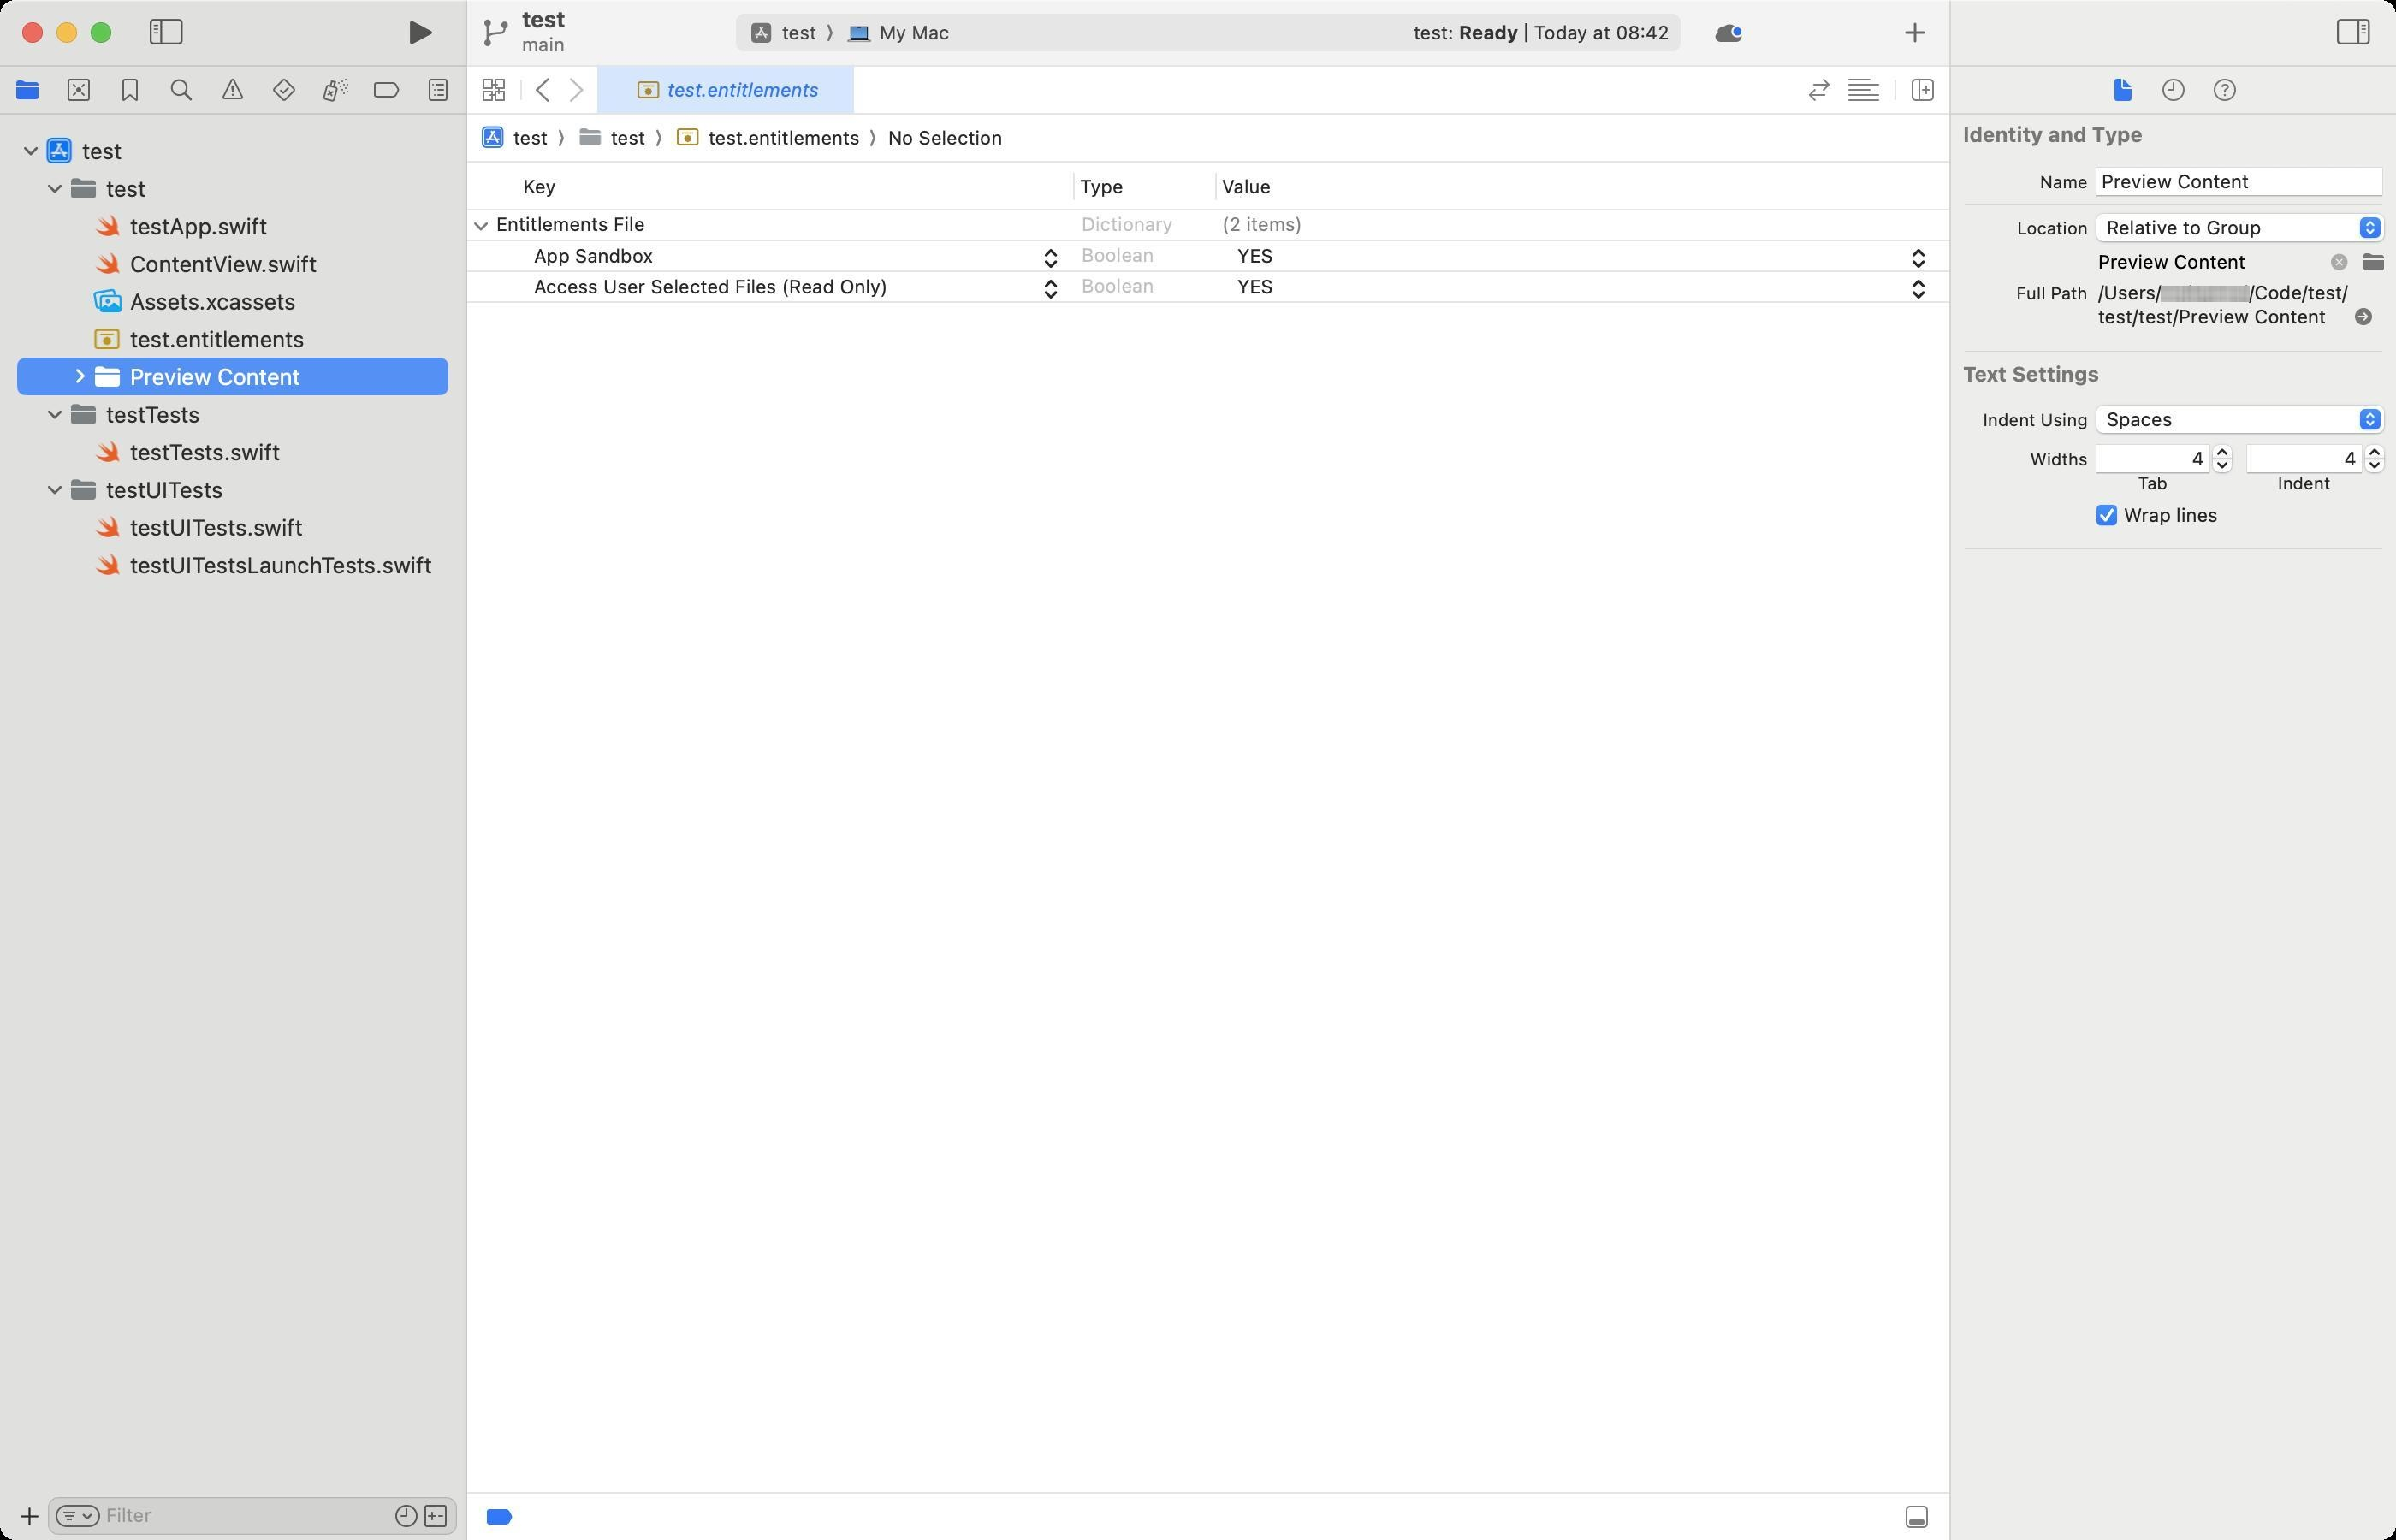
Accessibility tree:
{"name": "test_—_test.entitlements", "role": "AXWindow", "description": null, "role_description": "standard window", "value": null, "position": "164.00;127.00", "size": "1400;900", "children": [{"name": "test.xcodeproj", "role": "AXSplitGroup", "description": "/Users/[username]/Code/test/test/test.xcodeproj", "role_description": "split group", "value": null, "position": "0.00;0.00", "size": "1400;900", "children": [{"name": null, "role": "AXGroup", "description": "navigator", "role_description": "group", "value": null, "position": "0.00;0.00", "size": "272;900", "children": [{"name": "", "role": "AXRadioButton", "description": "Project", "role_description": "radio button", "value": 1, "position": "1.00;39.00", "size": "30;27", "children": []}, {"name": "", "role": "AXRadioButton", "description": "Source Control", "role_description": "radio button", "value": 0, "position": "31.00;39.00", "size": "30;27", "children": []}, {"name": "", "role": "AXRadioButton", "description": "Bookmarks", "role_description": "radio button", "value": 0, "position": "61.00;39.00", "size": "30;27", "children": []}, {"name": "", "role": "AXRadioButton", "description": "Find", "role_description": "radio button", "value": 0, "position": "91.00;39.00", "size": "30;27", "children": []}, {"name": "", "role": "AXRadioButton", "description": "Issues", "role_description": "radio button", "value": 0, "position": "121.00;39.00", "size": "30;27", "children": []}, {"name": "", "role": "AXRadioButton", "description": "Tests", "role_description": "radio button", "value": 0, "position": "151.00;39.00", "size": "30;27", "children": []}, {"name": "", "role": "AXRadioButton", "description": "Debug", "role_description": "radio button", "value": 0, "position": "181.00;39.00", "size": "30;27", "children": []}, {"name": "", "role": "AXRadioButton", "description": "Breakpoints", "role_description": "radio button", "value": 0, "position": "211.00;39.00", "size": "30;27", "children": []}, {"name": "", "role": "AXRadioButton", "description": "Reports", "role_description": "radio button", "value": 0, "position": "241.00;39.00", "size": "30;27", "children": []}, {"name": null, "role": "AXScrollArea", "description": null, "role_description": "scroll area", "value": null, "position": "0.00;67.00", "size": "272;805", "children": [{"name": null, "role": "AXOutline", "description": "Project Navigator", "role_description": "outline", "value": null, "position": "0.00;77.00", "size": "272;795", "children": [{"name": null, "role": "AXRow", "description": null, "role_description": "outline row", "value": null, "position": "0.00;77.00", "size": "272;22", "children": [{"name": null, "role": "AXCell", "description": null, "role_description": "cell", "value": null, "position": "10.00;77.00", "size": "252;22", "children": [{"name": "Project", "role": "AXImage", "description": "", "role_description": "", "value": null, "position": "25.75;78.50", "size": "19;18", "children": []}, {"name": null, "role": "AXTextField", "description": null, "role_description": "text field", "value": "test", "position": "46.00;80.00", "size": "210;16", "children": []}, {"name": null, "role": "AXDisclosureTriangle", "description": null, "role_description": "disclosure triangle", "value": 1, "position": "12.00;77.00", "size": "13;22", "children": []}]}]}, {"name": null, "role": "AXRow", "description": null, "role_description": "outline row", "value": null, "position": "0.00;99.00", "size": "272;22", "children": [{"name": null, "role": "AXCell", "description": null, "role_description": "cell", "value": null, "position": "10.00;99.00", "size": "252;22", "children": [{"name": "Group", "role": "AXImage", "description": "", "role_description": "", "value": null, "position": "40.00;103.00", "size": "18;14", "children": []}, {"name": null, "role": "AXTextField", "description": null, "role_description": "text field", "value": "test", "position": "60.00;102.00", "size": "196;16", "children": []}, {"name": null, "role": "AXDisclosureTriangle", "description": null, "role_description": "disclosure triangle", "value": 1, "position": "26.00;99.00", "size": "13;22", "children": []}]}]}, {"name": null, "role": "AXRow", "description": null, "role_description": "outline row", "value": null, "position": "0.00;121.00", "size": "272;22", "children": [{"name": null, "role": "AXCell", "description": null, "role_description": "cell", "value": null, "position": "10.00;121.00", "size": "252;22", "children": [{"name": "Swift_Source", "role": "AXImage", "description": "", "role_description": "", "value": null, "position": "54.75;124.00", "size": "17;15", "children": []}, {"name": null, "role": "AXTextField", "description": null, "role_description": "text field", "value": "testApp.swift", "position": "74.00;124.00", "size": "182;16", "children": []}]}]}, {"name": null, "role": "AXRow", "description": null, "role_description": "outline row", "value": null, "position": "0.00;143.00", "size": "272;22", "children": [{"name": null, "role": "AXCell", "description": null, "role_description": "cell", "value": null, "position": "10.00;143.00", "size": "252;22", "children": [{"name": "Swift_Source", "role": "AXImage", "description": "", "role_description": "", "value": null, "position": "54.75;146.00", "size": "17;15", "children": []}, {"name": null, "role": "AXTextField", "description": null, "role_description": "text field", "value": "ContentView.swift", "position": "74.00;146.00", "size": "182;16", "children": []}]}]}, {"name": null, "role": "AXRow", "description": null, "role_description": "outline row", "value": null, "position": "0.00;165.00", "size": "272;22", "children": [{"name": null, "role": "AXCell", "description": null, "role_description": "cell", "value": null, "position": "10.00;165.00", "size": "252;22", "children": [{"name": "Folder", "role": "AXImage", "description": "", "role_description": "", "value": null, "position": "53.00;167.50", "size": "20;16", "children": []}, {"name": null, "role": "AXTextField", "description": null, "role_description": "text field", "value": "Assets.xcassets", "position": "74.00;168.00", "size": "182;16", "children": []}]}]}, {"name": null, "role": "AXRow", "description": null, "role_description": "outline row", "value": null, "position": "0.00;187.00", "size": "272;22", "children": [{"name": null, "role": "AXCell", "description": null, "role_description": "cell", "value": null, "position": "10.00;187.00", "size": "252;22", "children": [{"name": "Entitlements_File", "role": "AXImage", "description": "", "role_description": "", "value": null, "position": "53.75;191.00", "size": "19;14", "children": []}, {"name": null, "role": "AXTextField", "description": null, "role_description": "text field", "value": "test.entitlements", "position": "74.00;190.00", "size": "182;16", "children": []}]}]}, {"name": null, "role": "AXRow", "description": null, "role_description": "outline row", "value": null, "position": "0.00;209.00", "size": "272;22", "children": [{"name": null, "role": "AXCell", "description": null, "role_description": "cell", "value": null, "position": "10.00;209.00", "size": "252;22", "children": [{"name": "Group", "role": "AXImage", "description": "", "role_description": "", "value": null, "position": "54.00;213.00", "size": "18;14", "children": []}, {"name": null, "role": "AXTextField", "description": null, "role_description": "text field", "value": "Preview Content", "position": "74.00;212.00", "size": "182;16", "children": []}, {"name": null, "role": "AXDisclosureTriangle", "description": null, "role_description": "disclosure triangle", "value": 0, "position": "40.00;209.00", "size": "13;22", "children": []}]}]}, {"name": null, "role": "AXRow", "description": null, "role_description": "outline row", "value": null, "position": "0.00;231.00", "size": "272;22", "children": [{"name": null, "role": "AXCell", "description": null, "role_description": "cell", "value": null, "position": "10.00;231.00", "size": "252;22", "children": [{"name": "Group", "role": "AXImage", "description": "", "role_description": "", "value": null, "position": "40.00;235.00", "size": "18;14", "children": []}, {"name": null, "role": "AXTextField", "description": null, "role_description": "text field", "value": "testTests", "position": "60.00;234.00", "size": "196;16", "children": []}, {"name": null, "role": "AXDisclosureTriangle", "description": null, "role_description": "disclosure triangle", "value": 1, "position": "26.00;231.00", "size": "13;22", "children": []}]}]}, {"name": null, "role": "AXRow", "description": null, "role_description": "outline row", "value": null, "position": "0.00;253.00", "size": "272;22", "children": [{"name": null, "role": "AXCell", "description": null, "role_description": "cell", "value": null, "position": "10.00;253.00", "size": "252;22", "children": [{"name": "Swift_Source", "role": "AXImage", "description": "", "role_description": "", "value": null, "position": "54.75;256.00", "size": "17;15", "children": []}, {"name": null, "role": "AXTextField", "description": null, "role_description": "text field", "value": "testTests.swift", "position": "74.00;256.00", "size": "182;16", "children": []}]}]}, {"name": null, "role": "AXRow", "description": null, "role_description": "outline row", "value": null, "position": "0.00;275.00", "size": "272;22", "children": [{"name": null, "role": "AXCell", "description": null, "role_description": "cell", "value": null, "position": "10.00;275.00", "size": "252;22", "children": [{"name": "Group", "role": "AXImage", "description": "", "role_description": "", "value": null, "position": "40.00;279.00", "size": "18;14", "children": []}, {"name": null, "role": "AXTextField", "description": null, "role_description": "text field", "value": "testUITests", "position": "60.00;278.00", "size": "196;16", "children": []}, {"name": null, "role": "AXDisclosureTriangle", "description": null, "role_description": "disclosure triangle", "value": 1, "position": "26.00;275.00", "size": "13;22", "children": []}]}]}, {"name": null, "role": "AXRow", "description": null, "role_description": "outline row", "value": null, "position": "0.00;297.00", "size": "272;22", "children": [{"name": null, "role": "AXCell", "description": null, "role_description": "cell", "value": null, "position": "10.00;297.00", "size": "252;22", "children": [{"name": "Swift_Source", "role": "AXImage", "description": "", "role_description": "", "value": null, "position": "54.75;300.00", "size": "17;15", "children": []}, {"name": null, "role": "AXTextField", "description": null, "role_description": "text field", "value": "testUITests.swift", "position": "74.00;300.00", "size": "182;16", "children": []}]}]}, {"name": null, "role": "AXRow", "description": null, "role_description": "outline row", "value": null, "position": "0.00;319.00", "size": "272;22", "children": [{"name": null, "role": "AXCell", "description": null, "role_description": "cell", "value": null, "position": "10.00;319.00", "size": "252;22", "children": [{"name": "Swift_Source", "role": "AXImage", "description": "", "role_description": "", "value": null, "position": "54.75;322.00", "size": "17;15", "children": []}, {"name": null, "role": "AXTextField", "description": null, "role_description": "text field", "value": "testUITestsLaunchTests.swift", "position": "74.00;322.00", "size": "182;16", "children": []}]}]}, {"name": null, "role": "AXColumn", "description": null, "role_description": "column", "value": null, "position": "10.00;77.00", "size": "252;795", "children": []}]}]}, {"name": null, "role": "AXTextField", "description": "Project navigator filter", "role_description": "search text field", "value": null, "position": "28.00;875.00", "size": "239;22", "children": [{"name": "Recent_files", "role": "AXCheckBox", "description": null, "role_description": "toggle button", "value": 0, "position": "229.00;876.00", "size": "17;20", "children": []}, {"name": "Files_with_source-control_status", "role": "AXCheckBox", "description": null, "role_description": "toggle button", "value": 0, "position": "246.00;876.00", "size": "17;20", "children": []}, {"name": "", "role": "AXUnknown", "description": "cancel", "role_description": "unknown", "value": null, "position": "-164.00;968.00", "size": "11;22", "children": [{"name": "", "role": "AXButton", "description": "cancel", "role_description": "button", "value": null, "position": "-164.00;968.00", "size": "11;22", "children": []}]}, {"name": null, "role": "AXButton", "description": "Icon View Drop Down", "role_description": "button", "value": null, "position": "47.50;884.00", "size": "7;4", "children": []}]}, {"name": "", "role": "AXMenuButton", "description": null, "role_description": "menu button", "value": null, "position": "2.00;876.00", "size": "26;20", "children": []}]}, {"name": null, "role": "AXSplitter", "description": null, "role_description": "splitter", "value": 272.0, "position": "272.00;38.00", "size": "1;862", "children": []}, {"name": null, "role": "AXGroup", "description": "editor area", "role_description": "group", "value": null, "position": "273.00;0.00", "size": "866;900", "children": [{"name": null, "role": "AXSplitGroup", "description": null, "role_description": "split group", "value": null, "position": "273.00;0.00", "size": "866;900", "children": [{"name": null, "role": "AXSplitGroup", "description": null, "role_description": "split group", "value": null, "position": "273.00;0.00", "size": "866;900", "children": [{"name": null, "role": "AXGroup", "description": "test.entitlements", "role_description": "group", "value": null, "position": "273.00;0.00", "size": "866;900", "children": [{"name": null, "role": "AXGroup", "description": "test.entitlements", "role_description": "group", "value": null, "position": "273.00;0.00", "size": "866;900", "children": [{"name": null, "role": "AXSplitGroup", "description": null, "role_description": "split group", "value": null, "position": "273.00;0.00", "size": "866;900", "children": [{"name": null, "role": "AXScrollArea", "description": null, "role_description": "scroll area", "value": null, "position": "273.00;95.00", "size": "866;777", "children": [{"name": null, "role": "AXOutline", "description": null, "role_description": "outline", "value": null, "position": "273.00;123.00", "size": "866;749", "children": [{"name": null, "role": "AXRow", "description": null, "role_description": "outline row", "value": null, "position": "273.00;123.00", "size": "866;18", "children": [{"name": null, "role": "AXGroup", "description": null, "role_description": "group", "value": null, "position": "273.00;123.00", "size": "355;18", "children": [{"name": null, "role": "AXDisclosureTriangle", "description": null, "role_description": "disclosure triangle", "value": 1, "position": "275.00;124.00", "size": "13;16", "children": []}, {"name": null, "role": "AXTextField", "description": null, "role_description": "text field", "value": "Entitlements File", "position": "288.00;124.00", "size": "338;16", "children": []}]}, {"name": null, "role": "AXPopUpButton", "description": null, "role_description": "pop up button", "value": "Dictionary", "position": "629.00;124.00", "size": "80;16", "children": []}, {"name": null, "role": "AXTextField", "description": null, "role_description": "text field", "value": "(2 items)", "position": "712.00;124.00", "size": "421;16", "children": []}]}, {"name": null, "role": "AXRow", "description": null, "role_description": "outline row", "value": null, "position": "273.00;141.00", "size": "866;18", "children": [{"name": null, "role": "AXComboBox", "description": null, "role_description": "combo box", "value": "App Sandbox", "position": "301.00;142.00", "size": "325;16", "children": [{"name": "", "role": "AXButton", "description": null, "role_description": "button", "value": null, "position": "-164.00;990.00", "size": "0;0", "children": []}]}, {"name": null, "role": "AXPopUpButton", "description": null, "role_description": "pop up button", "value": "Boolean", "position": "629.00;142.00", "size": "80;16", "children": []}, {"name": null, "role": "AXComboBox", "description": null, "role_description": "combo box", "value": "YES", "position": "712.00;142.00", "size": "421;16", "children": [{"name": "", "role": "AXButton", "description": null, "role_description": "button", "value": null, "position": "-164.00;990.00", "size": "0;0", "children": []}]}]}, {"name": null, "role": "AXRow", "description": null, "role_description": "outline row", "value": null, "position": "273.00;159.00", "size": "866;18", "children": [{"name": null, "role": "AXComboBox", "description": null, "role_description": "combo box", "value": "Access User Selected Files (Read Only)", "position": "301.00;160.00", "size": "325;16", "children": [{"name": "", "role": "AXButton", "description": null, "role_description": "button", "value": null, "position": "-164.00;990.00", "size": "0;0", "children": []}]}, {"name": null, "role": "AXPopUpButton", "description": null, "role_description": "pop up button", "value": "Boolean", "position": "629.00;160.00", "size": "80;16", "children": []}, {"name": null, "role": "AXComboBox", "description": null, "role_description": "combo box", "value": "YES", "position": "712.00;160.00", "size": "421;16", "children": [{"name": "", "role": "AXButton", "description": null, "role_description": "button", "value": null, "position": "-164.00;990.00", "size": "0;0", "children": []}]}]}, {"name": null, "role": "AXColumn", "description": null, "role_description": "column", "value": null, "position": "273.00;123.00", "size": "355;749", "children": []}, {"name": null, "role": "AXColumn", "description": null, "role_description": "column", "value": null, "position": "628.00;123.00", "size": "83;749", "children": []}, {"name": null, "role": "AXColumn", "description": null, "role_description": "column", "value": null, "position": "711.00;123.00", "size": "428;749", "children": []}, {"name": null, "role": "AXGroup", "description": null, "role_description": "group", "value": null, "position": "273.00;95.00", "size": "866;28", "children": [{"name": "_____Key", "role": "AXButton", "description": null, "role_description": "sort button", "value": null, "position": "273.00;95.00", "size": "355;28", "children": []}, {"name": "Type", "role": "AXButton", "description": null, "role_description": "sort button", "value": null, "position": "628.00;95.00", "size": "83;28", "children": []}, {"name": "Value", "role": "AXButton", "description": null, "role_description": "sort button", "value": null, "position": "711.00;95.00", "size": "428;28", "children": []}]}]}]}]}, {"name": null, "role": "AXGroup", "description": "Jump Bar", "role_description": "group", "value": null, "position": "273.00;67.00", "size": "866;28", "children": [{"name": null, "role": "AXPopUpButton", "description": null, "role_description": "pop up button", "value": "test", "position": "273.00;67.00", "size": "62;27", "children": []}, {"name": null, "role": "AXPopUpButton", "description": null, "role_description": "pop up button", "value": "test", "position": "335.00;67.00", "size": "57;27", "children": []}, {"name": null, "role": "AXPopUpButton", "description": null, "role_description": "pop up button", "value": "test.entitlements", "position": "392.00;67.00", "size": "125;27", "children": []}, {"name": null, "role": "AXPopUpButton", "description": null, "role_description": "pop up button", "value": "No Selection", "position": "517.00;67.00", "size": "83;27", "children": []}]}]}, {"name": null, "role": "AXGroup", "description": "Tab Bar", "role_description": "group", "value": null, "position": "273.00;39.00", "size": "866;28", "children": [{"name": "Tab_bar,_1_tab", "role": "AXTabGroup", "description": "tab bar", "role_description": "tab group", "value": "{\n    \"name\": \"test.entitlements\",\n    \"role\": \"AXRadioButton\",\n    \"description\": null,\n    \"role_description\": \"tab\",\n    \"value\": true,\n    \"position\": \"349.00;39.00\",\n    \"size\": \"150;27\",\n    \"children\": [\n        {\n            \"name\": \"close_tab\",\n            \"role\": \"AXButton\",\n            \"description\": \"Close\",\n            \"role_description\": \"button\",\n            \"value\": null,\n            \"position\": \"353.00;44.50\",\n            \"size\": \"16;16\",\n            \"children\": [\n                {\n                    \"name\": \"close_tab\",\n                    \"role\": \"AXButton\",\n                    \"description\": \"Close\",\n                    \"role_description\": \"button\",\n                    \"value\": null,\n                    \"position\": \"353.00;44.50\",\n                    \"size\": \"16;16\",\n                    \"children\": []\n                }\n            ]\n        }\n    ]\n}", "position": "349.00;39.00", "size": "700;27", "children": [{"name": null, "role": "AXScrollArea", "description": null, "role_description": "scroll area", "value": null, "position": "349.00;39.00", "size": "700;27", "children": [{"name": "test.entitlements", "role": "AXRadioButton", "description": null, "role_description": "tab", "value": true, "position": "349.00;39.00", "size": "150;27", "children": [{"name": "close_tab", "role": "AXButton", "description": "Close", "role_description": "button", "value": null, "position": "353.00;44.50", "size": "16;16", "children": [{"name": "close_tab", "role": "AXButton", "description": "Close", "role_description": "button", "value": null, "position": "353.00;44.50", "size": "16;16", "children": []}]}]}]}]}, {"name": "", "role": "AXButton", "description": "Related Items", "role_description": "button", "value": null, "position": "277.00;39.00", "size": "23;27", "children": []}, {"name": "", "role": "AXButton", "description": "Go Back", "role_description": "button", "value": null, "position": "309.00;39.00", "size": "18;27", "children": []}, {"name": "", "role": "AXButton", "description": "Go Forward", "role_description": "button", "value": null, "position": "327.00;39.00", "size": "18;27", "children": []}, {"name": "", "role": "AXCheckBox", "description": "Code Review", "role_description": "toggle button", "value": "0", "position": "1051.00;39.00", "size": "24;27", "children": []}, {"name": "", "role": "AXButton", "description": "editor options", "role_description": "button", "value": null, "position": "1075.00;39.00", "size": "28;27", "children": []}, {"name": "", "role": "AXButton", "description": "Add Editor on Right", "role_description": "button", "value": null, "position": "1112.00;39.00", "size": "23;27", "children": []}]}]}]}, {"name": null, "role": "AXGroup", "description": "debug bar", "role_description": "group", "value": null, "position": "273.00;873.00", "size": "866;27", "children": [{"name": "", "role": "AXCheckBox", "description": "Breakpoints", "role_description": "toggle button", "value": 1, "position": "277.00;873.00", "size": "30;27", "children": []}, {"name": "", "role": "AXButton", "description": "show debug area", "role_description": "button", "value": null, "position": "1105.00;873.00", "size": "30;27", "children": []}]}]}]}, {"name": null, "role": "AXSplitter", "description": null, "role_description": "splitter", "value": 866.0, "position": "1139.00;38.00", "size": "1;862", "children": []}, {"name": null, "role": "AXGroup", "description": "inspector", "role_description": "group", "value": null, "position": "1140.00;0.00", "size": "260;900", "children": [{"name": null, "role": "AXScrollArea", "description": "inspector pane", "role_description": "scroll area", "value": null, "position": "1140.00;66.00", "size": "260;833", "children": [{"name": "Identity_and_Type", "role": "AXGroup", "description": null, "role_description": "disclosure group", "value": null, "position": "1140.00;66.00", "size": "260;140", "children": [{"name": null, "role": "AXStaticText", "description": null, "role_description": "text", "value": "", "position": "1140.00;78.00", "size": "4;14", "children": []}, {"name": null, "role": "AXStaticText", "description": null, "role_description": "text", "value": "Name", "position": "1143.00;100.00", "size": "79;14", "children": []}, {"name": null, "role": "AXTextField", "description": null, "role_description": "text field", "value": "Preview Content", "position": "1224.00;96.00", "size": "169;19", "children": []}, {"name": null, "role": "AXStaticText", "description": null, "role_description": "text", "value": "Location", "position": "1143.00;127.00", "size": "79;14", "children": []}, {"name": null, "role": "AXPopUpButton", "description": null, "role_description": "pop up button", "value": "Relative to Group", "position": "1221.00;123.00", "size": "176;22", "children": []}, {"name": null, "role": "AXStaticText", "description": null, "role_description": "text", "value": "Full Path", "position": "1143.00;165.00", "size": "79;14", "children": []}, {"name": null, "role": "AXStaticText", "description": null, "role_description": "text", "value": "/Users/[username]/Code/test/test/test/Preview Content", "position": "1224.00;164.00", "size": "169;28", "children": []}, {"name": null, "role": "AXStaticText", "description": null, "role_description": "text", "value": "Preview Content", "position": "1224.00;146.00", "size": "137;14", "children": []}, {"name": "", "role": "AXButton", "description": null, "role_description": "button", "value": null, "position": "1379.00;145.00", "size": "16;16", "children": []}, {"name": "", "role": "AXButton", "description": null, "role_description": "button", "value": null, "position": "1359.00;145.00", "size": "16;16", "children": []}]}, {"name": "Text_Settings", "role": "AXGroup", "description": null, "role_description": "disclosure group", "value": null, "position": "1140.00;206.00", "size": "260;115", "children": [{"name": null, "role": "AXStaticText", "description": null, "role_description": "text", "value": "", "position": "1140.00;218.00", "size": "4;14", "children": []}, {"name": null, "role": "AXStaticText", "description": null, "role_description": "text", "value": "Indent Using", "position": "1143.00;239.00", "size": "79;14", "children": []}, {"name": null, "role": "AXPopUpButton", "description": null, "role_description": "pop up button", "value": "Spaces", "position": "1221.00;235.00", "size": "176;22", "children": []}, {"name": null, "role": "AXStaticText", "description": null, "role_description": "text", "value": "Widths", "position": "1143.00;262.00", "size": "79;14", "children": []}, {"name": null, "role": "AXTextField", "description": null, "role_description": "text field", "value": "4", "position": "1224.00;258.00", "size": "68;19", "children": []}, {"name": null, "role": "AXIncrementor", "description": null, "role_description": "stepper", "value": 0.0, "position": "1291.00;258.00", "size": "15;22", "children": [{"name": null, "role": "AXButton", "description": null, "role_description": "increment arrow button", "value": null, "position": "1291.00;258.00", "size": "15;11", "children": []}, {"name": null, "role": "AXButton", "description": null, "role_description": "decrement arrow button", "value": null, "position": "1291.00;269.00", "size": "15;11", "children": []}]}, {"name": null, "role": "AXTextField", "description": null, "role_description": "text field", "value": "4", "position": "1312.00;258.00", "size": "69;19", "children": []}, {"name": null, "role": "AXIncrementor", "description": null, "role_description": "stepper", "value": 0.0, "position": "1380.00;258.00", "size": "15;22", "children": [{"name": null, "role": "AXButton", "description": null, "role_description": "increment arrow button", "value": null, "position": "1380.00;258.00", "size": "15;11", "children": []}, {"name": null, "role": "AXButton", "description": null, "role_description": "decrement arrow button", "value": null, "position": "1380.00;269.00", "size": "15;11", "children": []}]}, {"name": "Wrap_lines", "role": "AXCheckBox", "description": null, "role_description": "checkbox", "value": 1, "position": "1224.00;292.00", "size": "171;18", "children": []}]}]}, {"name": "", "role": "AXRadioButton", "description": "File Inspector", "role_description": "radio button", "value": 1, "position": "1225.00;39.00", "size": "30;27", "children": []}, {"name": "", "role": "AXRadioButton", "description": "History Inspector", "role_description": "radio button", "value": 0, "position": "1255.00;39.00", "size": "30;27", "children": []}, {"name": "", "role": "AXRadioButton", "description": "Quick Help Inspector", "role_description": "radio button", "value": 0, "position": "1285.00;39.00", "size": "30;27", "children": []}]}]}, {"name": null, "role": "AXToolbar", "description": null, "role_description": "toolbar", "value": null, "position": "0.00;0.00", "size": "1400;38", "children": [{"name": null, "role": "AXButton", "description": "Hide Navigator", "role_description": "button", "value": null, "position": "76.00;0.00", "size": "42;38", "children": []}, {"name": null, "role": "AXGroup", "description": null, "role_description": "group", "value": null, "position": "176.00;0.00", "size": "92;38", "children": [{"name": "Run", "role": "AXButton", "description": null, "role_description": "button", "value": null, "position": "225.00;7.00", "size": "40;25", "children": []}]}, {"name": null, "role": "AXButton", "description": "Branch Chooser", "role_description": "button", "value": "test, main", "position": "277.00;0.00", "size": "136;38", "children": [{"name": null, "role": "AXButton", "description": "Branch Chooser", "role_description": "button", "value": "test, main", "position": "281.00;2.00", "size": "128;34", "children": [{"name": null, "role": "AXStaticText", "description": null, "role_description": "text", "value": "test", "position": "303.00;3.00", "size": "30;16", "children": []}, {"name": null, "role": "AXStaticText", "description": null, "role_description": "text", "value": "main", "position": "303.00;19.00", "size": "30;14", "children": []}, {"name": null, "role": "AXImage", "description": "", "role_description": "image", "value": null, "position": "281.00;7.00", "size": "18;24", "children": []}]}]}, {"name": null, "role": "AXGroup", "description": null, "role_description": "group", "value": null, "position": "426.00;0.00", "size": "560;38", "children": [{"name": null, "role": "AXGroup", "description": "Activity View", "role_description": "group", "value": null, "position": "430.00;8.00", "size": "552;22", "children": [{"name": null, "role": "AXList", "description": "path", "role_description": "list", "value": null, "position": "430.00;8.00", "size": "140;22", "children": [{"name": null, "role": "AXPopUpButton", "description": "Active Scheme", "role_description": "pop up button", "value": "test", "position": "430.00;8.00", "size": "62;22", "children": []}, {"name": null, "role": "AXPopUpButton", "description": "Active Run Destination", "role_description": "pop up button", "value": "My Mac", "position": "492.00;8.00", "size": "78;22", "children": []}]}, {"name": null, "role": "AXStaticText", "description": null, "role_description": "text", "value": "test: Ready │ Today at 08:42", "position": "824.00;12.00", "size": "154;14", "children": []}]}]}, {"name": null, "role": "AXButton", "description": "Notices", "role_description": "button", "value": null, "position": "995.00;0.00", "size": "30;38", "children": []}, {"name": null, "role": "AXButton", "description": "Library", "role_description": "button", "value": null, "position": "1103.00;0.00", "size": "32;38", "children": []}, {"name": null, "role": "AXButton", "description": "Hide Inspector", "role_description": "button", "value": null, "position": "1354.00;0.00", "size": "42;38", "children": []}]}, {"name": null, "role": "AXButton", "description": null, "role_description": "close button", "value": null, "position": "12.00;11.00", "size": "14;16", "children": []}, {"name": null, "role": "AXButton", "description": null, "role_description": "full screen button", "value": null, "position": "52.00;11.00", "size": "14;16", "children": [{"name": null, "role": "AXGroup", "description": null, "role_description": "group", "value": null, "position": "52.00;11.00", "size": "14;16", "children": [{"name": null, "role": "AXGroup", "description": null, "role_description": "group", "value": null, "position": "52.00;11.00", "size": "14;16", "children": []}]}]}, {"name": null, "role": "AXButton", "description": null, "role_description": "minimize button", "value": null, "position": "32.00;11.00", "size": "14;16", "children": []}]}